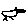
Label: bird